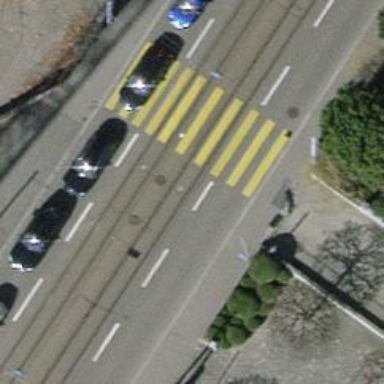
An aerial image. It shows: Uncontrolled zebra crossing with zebra markings.